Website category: sports
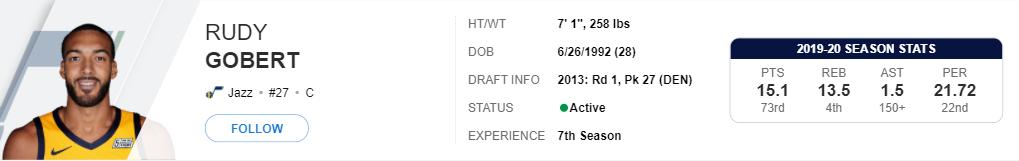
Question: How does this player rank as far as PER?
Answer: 22nd

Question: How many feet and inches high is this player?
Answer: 7' 1"

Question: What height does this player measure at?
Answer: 7' 1"

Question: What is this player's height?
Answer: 7' 1"